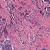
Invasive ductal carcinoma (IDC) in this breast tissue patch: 1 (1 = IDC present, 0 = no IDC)